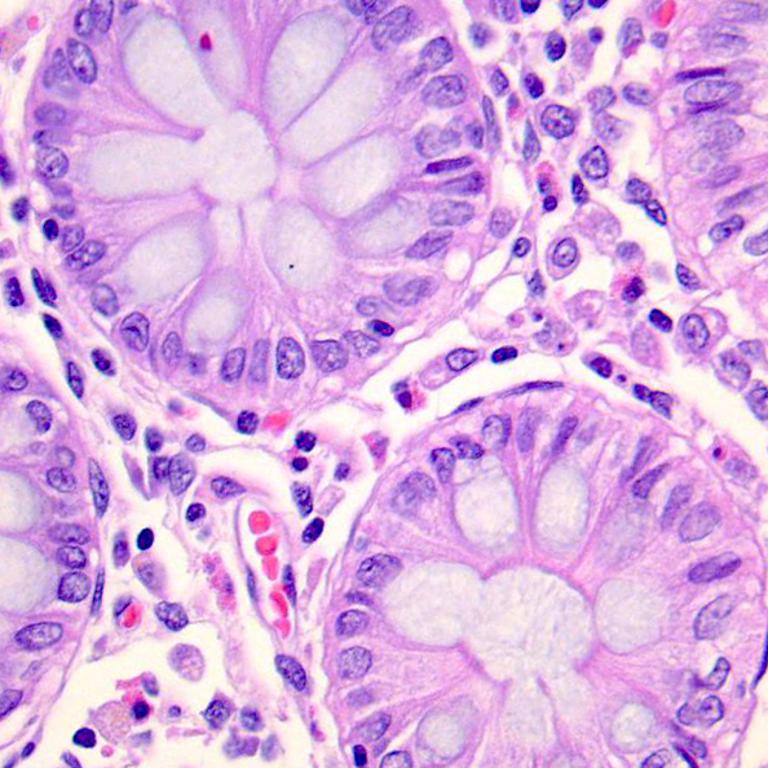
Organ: colon
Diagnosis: benign